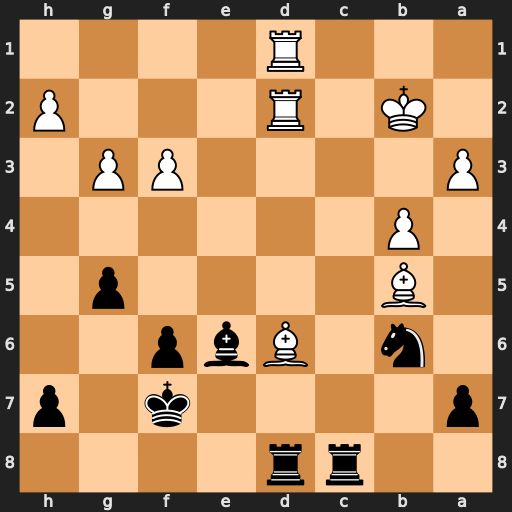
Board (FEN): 2rr4/p4k1p/1n1Bbp2/1B4p1/1P6/P4PP1/1K1R3P/3R4
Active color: b
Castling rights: -
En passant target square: -
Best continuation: Bc4 Bc5 Rxd2+ Rxd2 Bxb5